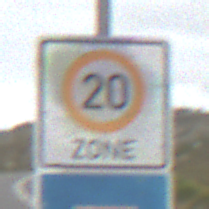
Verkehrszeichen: BeginnZone20
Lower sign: Sackgasse
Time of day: Midday
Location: Outdoor (Nature)
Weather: Overcast
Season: NotSpecified
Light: Natural